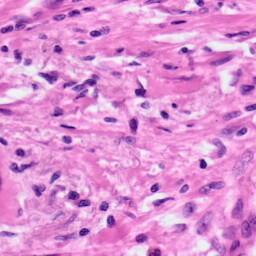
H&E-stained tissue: Lung